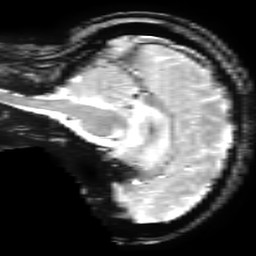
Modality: T2starw
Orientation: sagittal
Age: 35
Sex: female
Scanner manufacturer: ge
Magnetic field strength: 3 T
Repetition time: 0.65 s
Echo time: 0.02 s